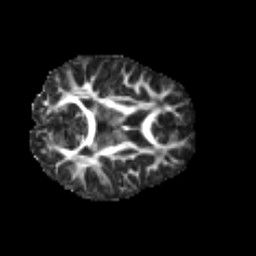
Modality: FA
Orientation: axial
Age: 6
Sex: male
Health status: healthy